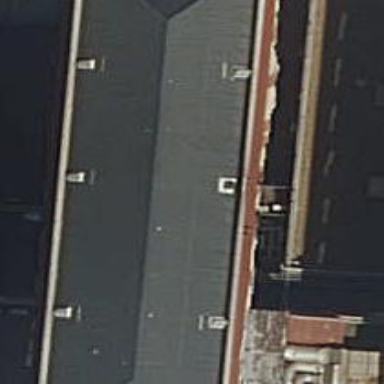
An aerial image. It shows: Part of building.